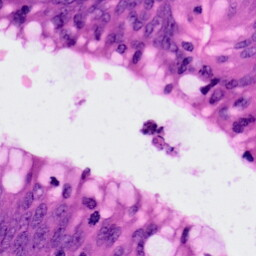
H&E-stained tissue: Colon